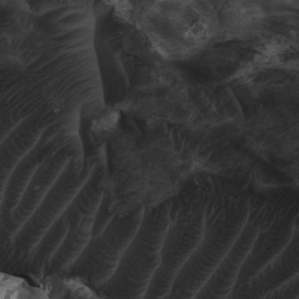
Label: non_frost